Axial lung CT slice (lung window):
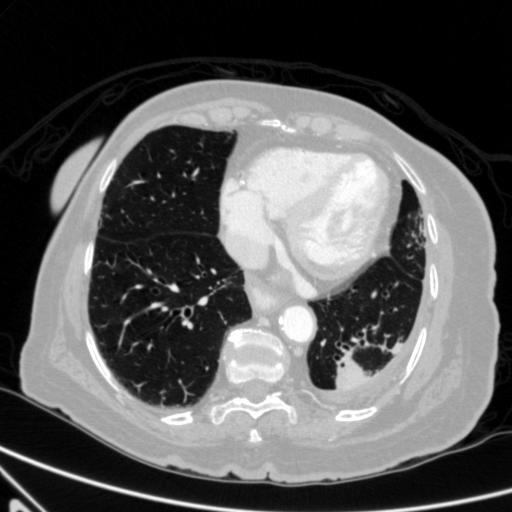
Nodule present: no